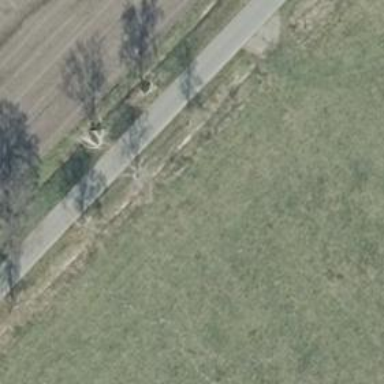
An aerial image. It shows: Avenue of deciduous broadleaved trees.